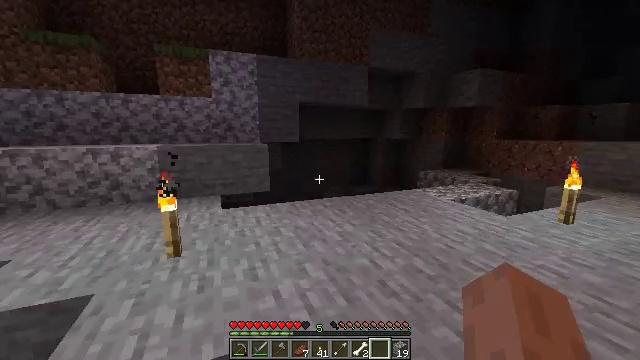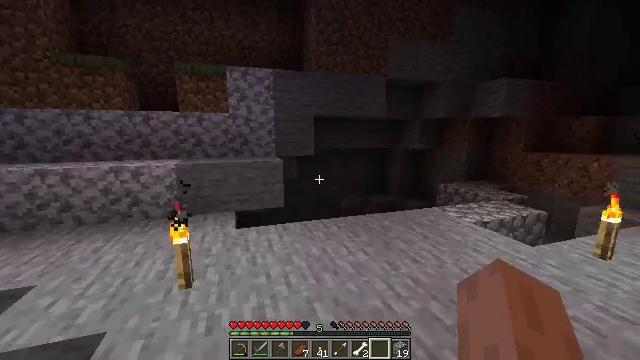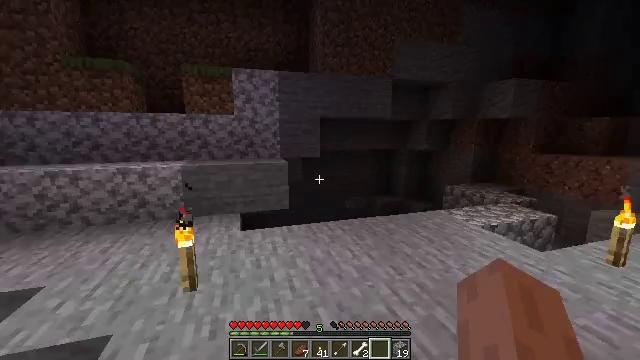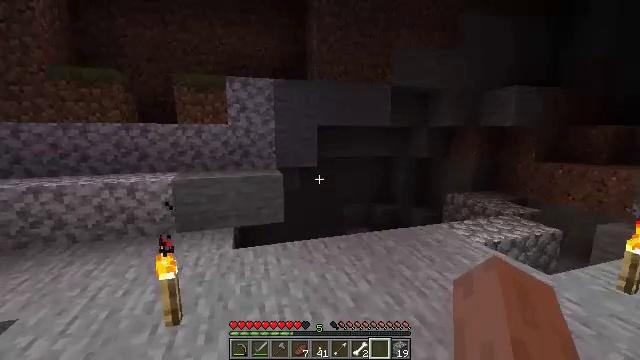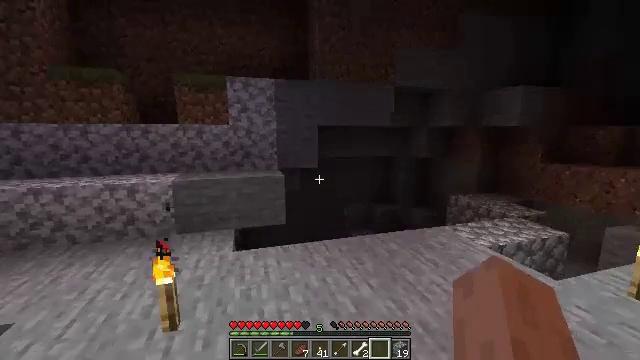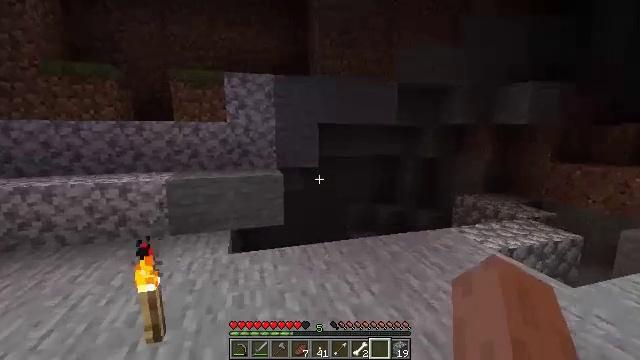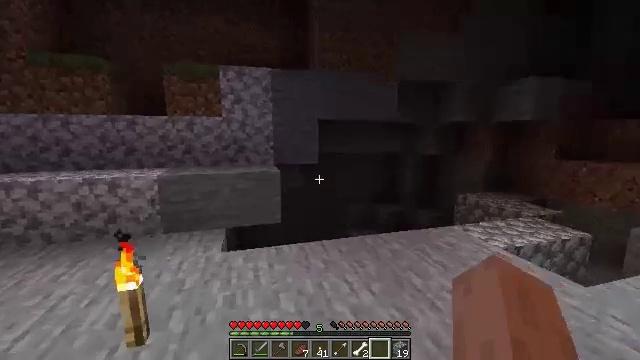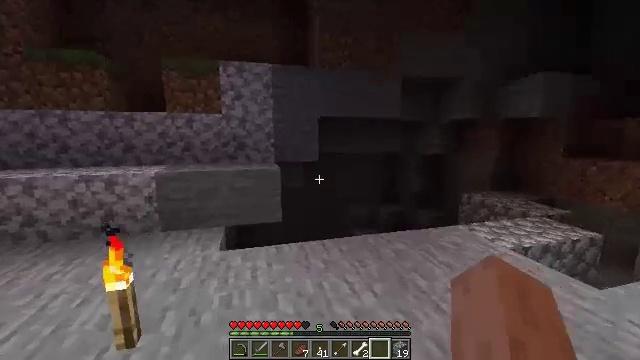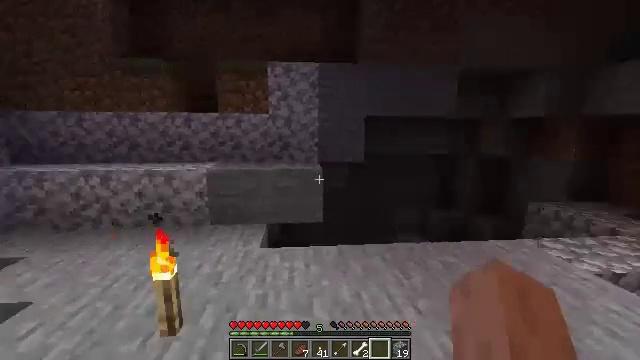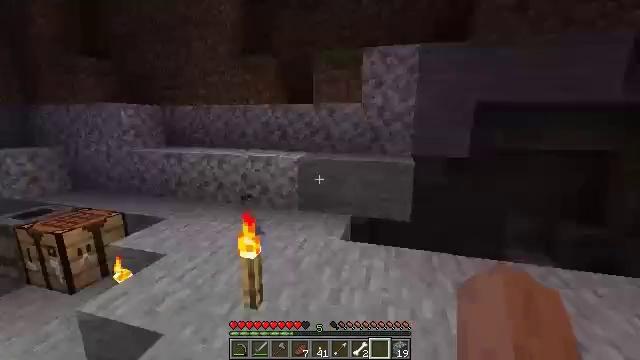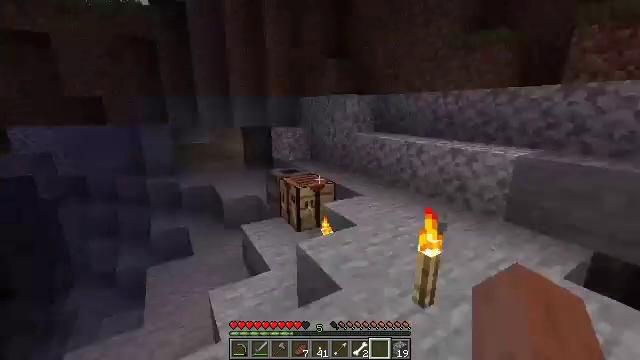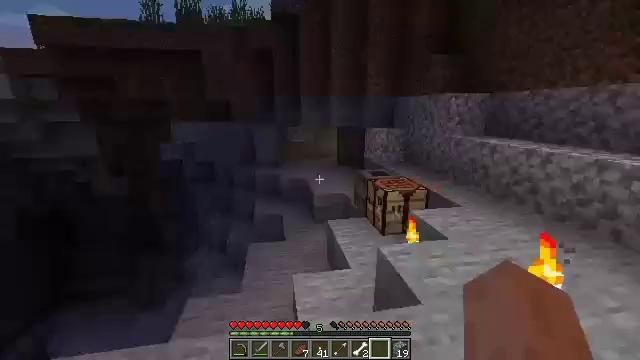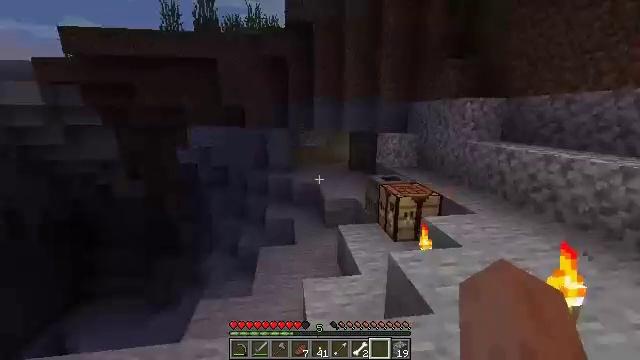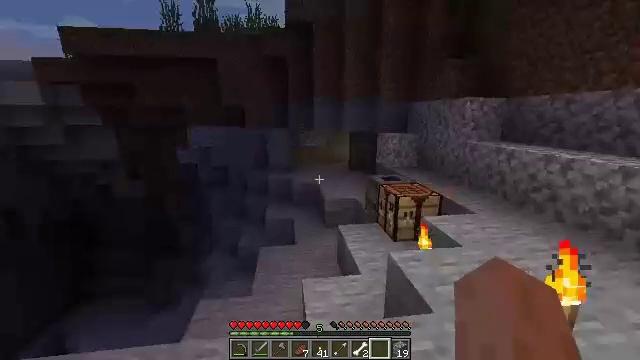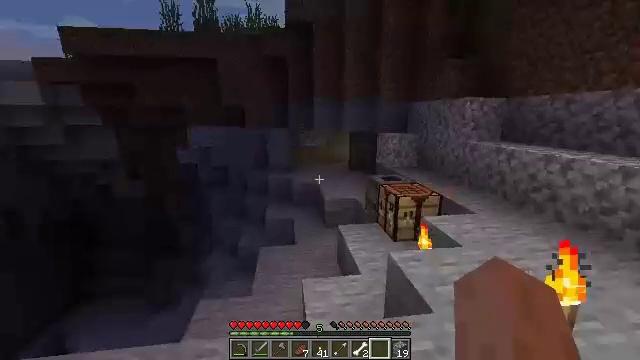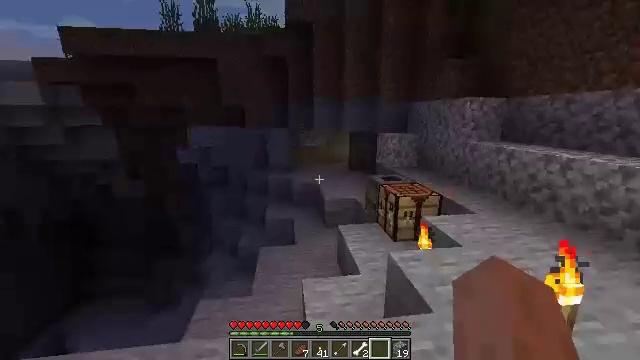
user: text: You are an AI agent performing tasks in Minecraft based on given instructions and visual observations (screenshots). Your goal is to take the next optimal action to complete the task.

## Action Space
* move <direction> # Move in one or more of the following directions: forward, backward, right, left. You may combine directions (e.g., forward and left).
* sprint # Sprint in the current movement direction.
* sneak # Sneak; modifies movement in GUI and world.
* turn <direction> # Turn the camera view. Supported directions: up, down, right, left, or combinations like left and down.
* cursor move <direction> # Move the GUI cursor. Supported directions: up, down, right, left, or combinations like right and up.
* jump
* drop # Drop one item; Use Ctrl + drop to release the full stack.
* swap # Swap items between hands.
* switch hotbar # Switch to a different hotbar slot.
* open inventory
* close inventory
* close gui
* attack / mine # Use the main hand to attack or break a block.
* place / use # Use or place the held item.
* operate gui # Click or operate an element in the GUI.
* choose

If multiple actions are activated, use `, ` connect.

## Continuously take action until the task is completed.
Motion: motion action
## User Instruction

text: Mine the red bed from the ground.
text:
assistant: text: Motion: move forward, turn left, jump
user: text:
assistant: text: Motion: move forward, turn left, jump
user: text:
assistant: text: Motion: move forward, jump
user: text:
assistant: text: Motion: move forward
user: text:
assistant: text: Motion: move forward
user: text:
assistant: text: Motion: move forward
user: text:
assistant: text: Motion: move forward
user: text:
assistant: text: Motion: turn left
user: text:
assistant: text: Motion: turn left and down
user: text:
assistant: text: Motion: turn left and down
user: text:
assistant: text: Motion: turn left
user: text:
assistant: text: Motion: turn left and up
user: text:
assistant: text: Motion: no_op
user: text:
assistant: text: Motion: no_op
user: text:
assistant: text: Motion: no_op
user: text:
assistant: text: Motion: turn right
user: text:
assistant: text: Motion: turn right and up
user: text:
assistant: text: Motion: move right, turn right and up
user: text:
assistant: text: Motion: move right
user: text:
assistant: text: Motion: move right
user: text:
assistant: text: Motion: turn left
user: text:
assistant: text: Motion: turn left and down
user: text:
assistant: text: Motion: turn left
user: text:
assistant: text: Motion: turn left and down
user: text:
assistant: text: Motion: turn right and down
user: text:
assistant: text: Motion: no_op
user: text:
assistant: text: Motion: no_op
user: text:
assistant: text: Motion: no_op
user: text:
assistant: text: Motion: turn up
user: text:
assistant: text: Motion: turn left and up